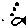
Label: fish